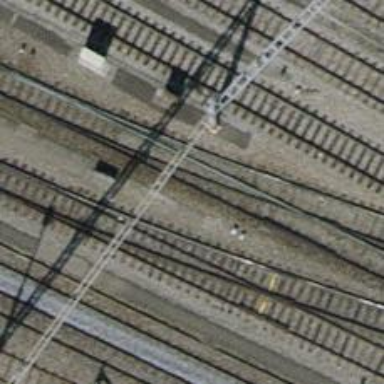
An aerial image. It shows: Rail yard with electrified rails and single track.